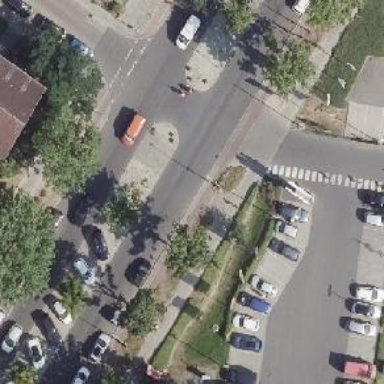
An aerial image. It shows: Footway crossing with central island.